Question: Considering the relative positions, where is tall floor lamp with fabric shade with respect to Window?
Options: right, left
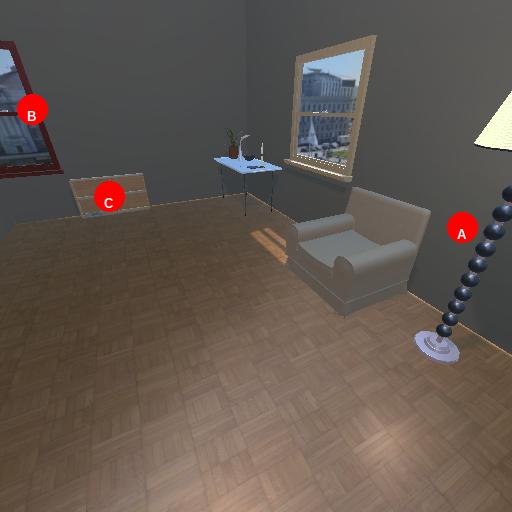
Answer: right